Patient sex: F
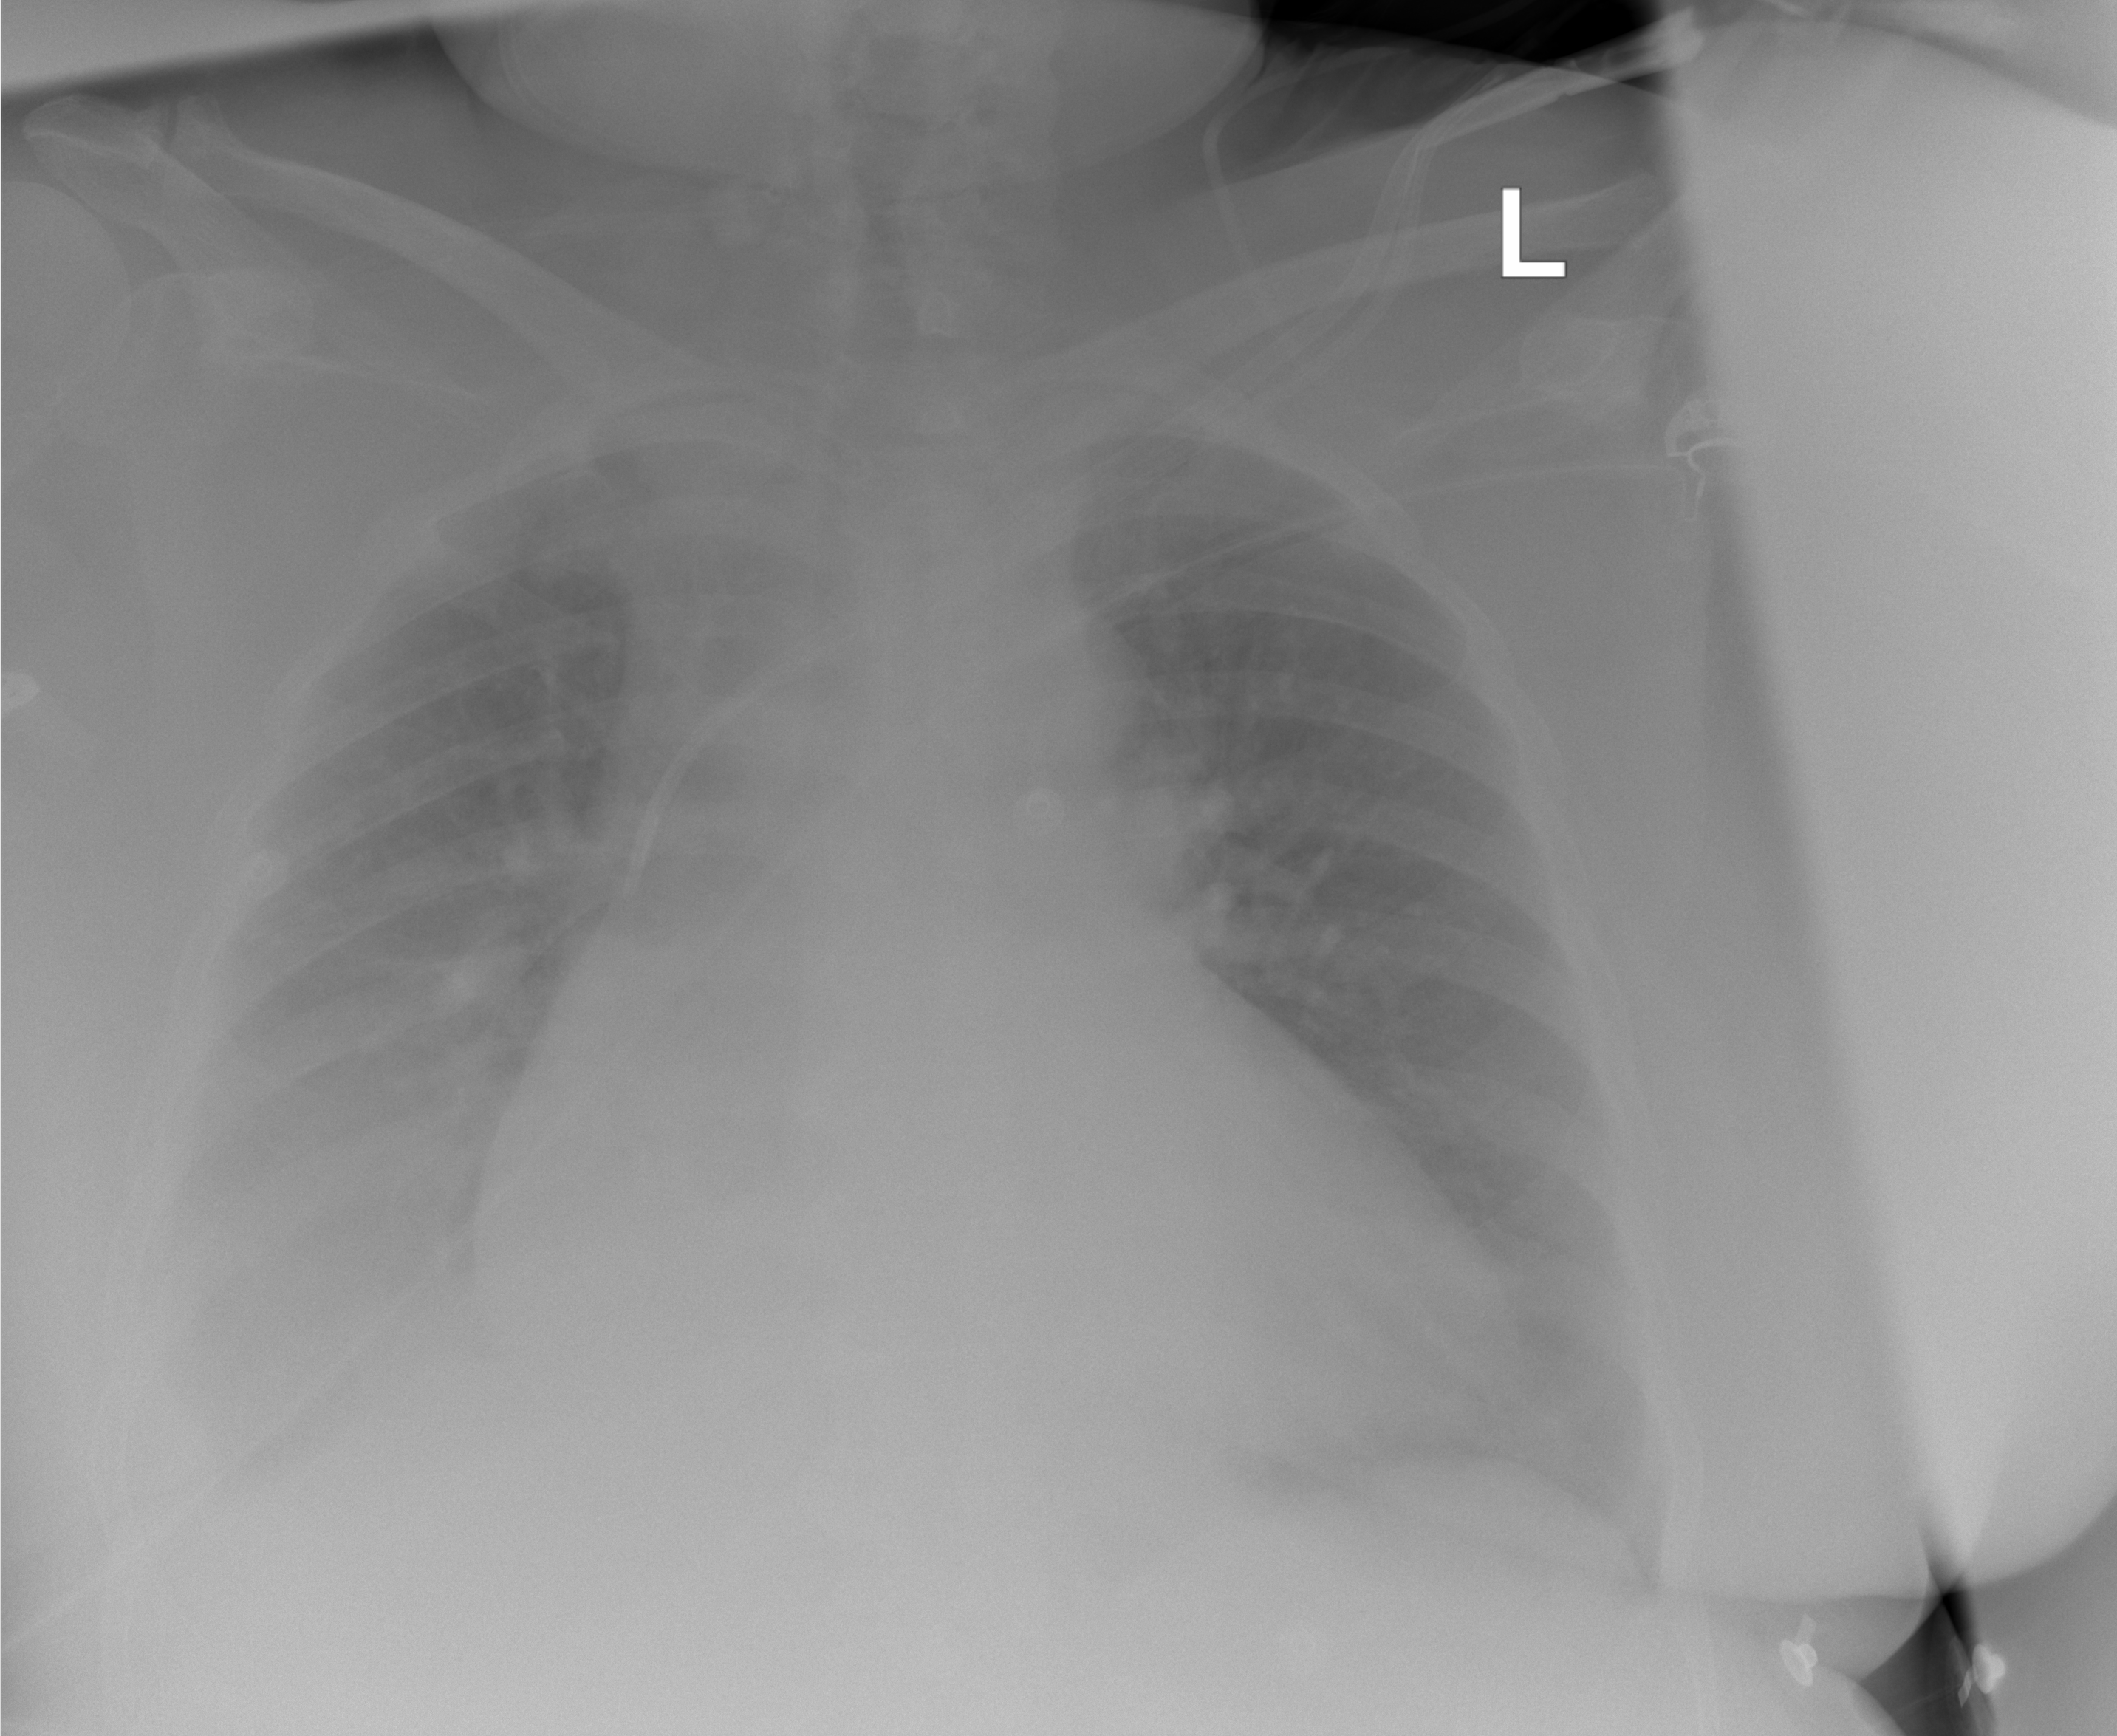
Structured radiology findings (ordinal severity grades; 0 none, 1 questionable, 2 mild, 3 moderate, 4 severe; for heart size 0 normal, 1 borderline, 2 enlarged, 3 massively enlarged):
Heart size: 1
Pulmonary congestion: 0
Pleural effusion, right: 2
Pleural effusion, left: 2
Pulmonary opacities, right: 0
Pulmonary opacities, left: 0
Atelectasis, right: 2
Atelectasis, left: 2